Question: I had a Dataframe, that had a column with names of players.
With following code I split it into the Dataframe you see in the picture:
'''
df = df.name.str.split(expand=True)
'''

Now I want to find the longest String in each Row and put it into a new column. I hope I have explained my problem clearly. Thanks for any help :)
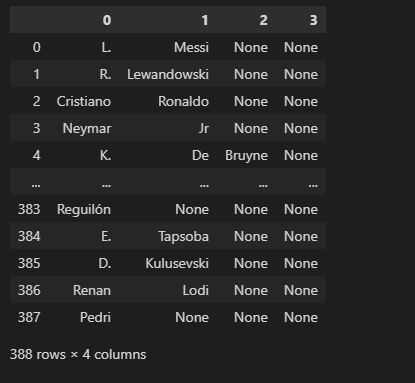
Answer: You can apply a function to row axis to drop nan values then to get maximum value passing 'len' to the 'key' parameter:
'''
>>> df['new_column']=df.apply(lambda x: max(x.dropna() ,key=len), axis=1)
'''